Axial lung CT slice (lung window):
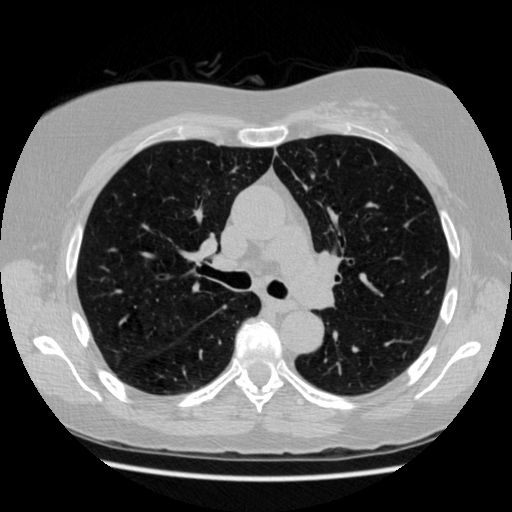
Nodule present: no